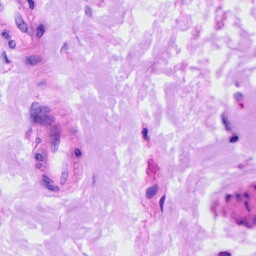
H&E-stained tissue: Ovarian